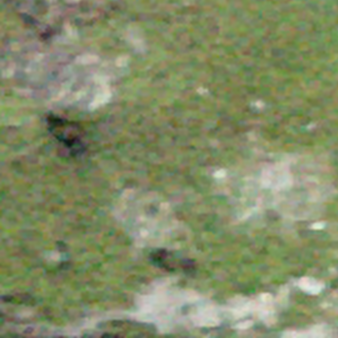
Label: other